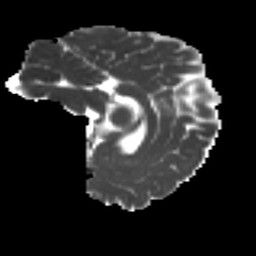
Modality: MD
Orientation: sagittal
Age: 22
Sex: female
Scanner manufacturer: ge
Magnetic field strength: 3 T
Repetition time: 7.8 s
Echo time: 0.0606 s